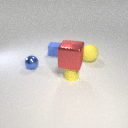
small blue metal sphere in front of small blue rubber cube